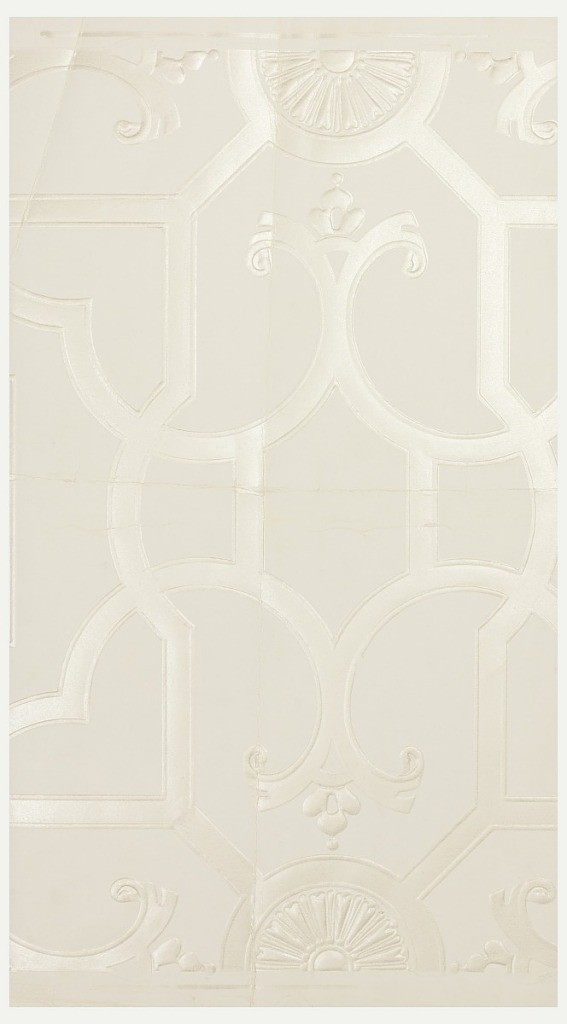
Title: Ceiling paper
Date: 1900–15
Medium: Embossed
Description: White on white design, which consists of tracery and floral medallions.  THe raised area is printed in white mica.